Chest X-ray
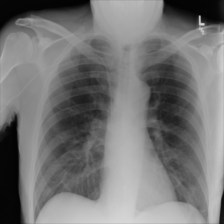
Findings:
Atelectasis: negative
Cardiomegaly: negative
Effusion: negative
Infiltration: negative
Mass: negative
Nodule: negative
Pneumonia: negative
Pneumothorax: negative
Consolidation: negative
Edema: negative
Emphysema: negative
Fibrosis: negative
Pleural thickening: negative
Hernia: negative